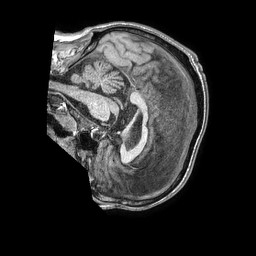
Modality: T1w
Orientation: sagittal
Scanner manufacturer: philips
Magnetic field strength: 1.5 T
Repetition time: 0.00766 s
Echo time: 0.003535 s